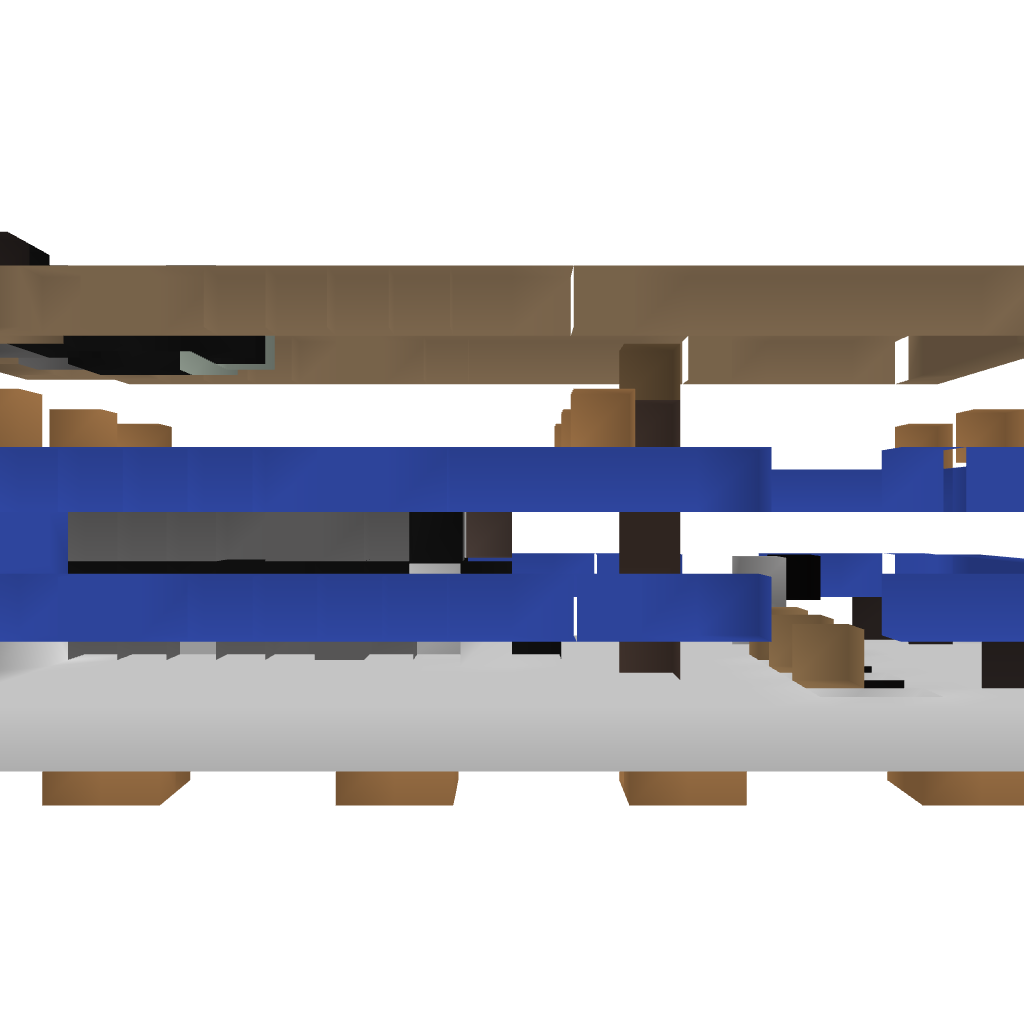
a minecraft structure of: The Poseidon